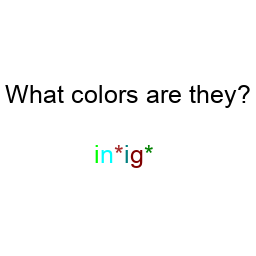
Color: lime, cyan, brown, teal, maroon, green
Color name shown: indigo
Background color: white
Question text color: black